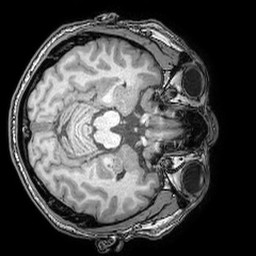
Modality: T1w
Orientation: axial
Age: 44
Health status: ill
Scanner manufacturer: philips
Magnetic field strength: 3 T
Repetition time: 0.007 s
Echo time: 0.0035 s